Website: apple
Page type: account-selection
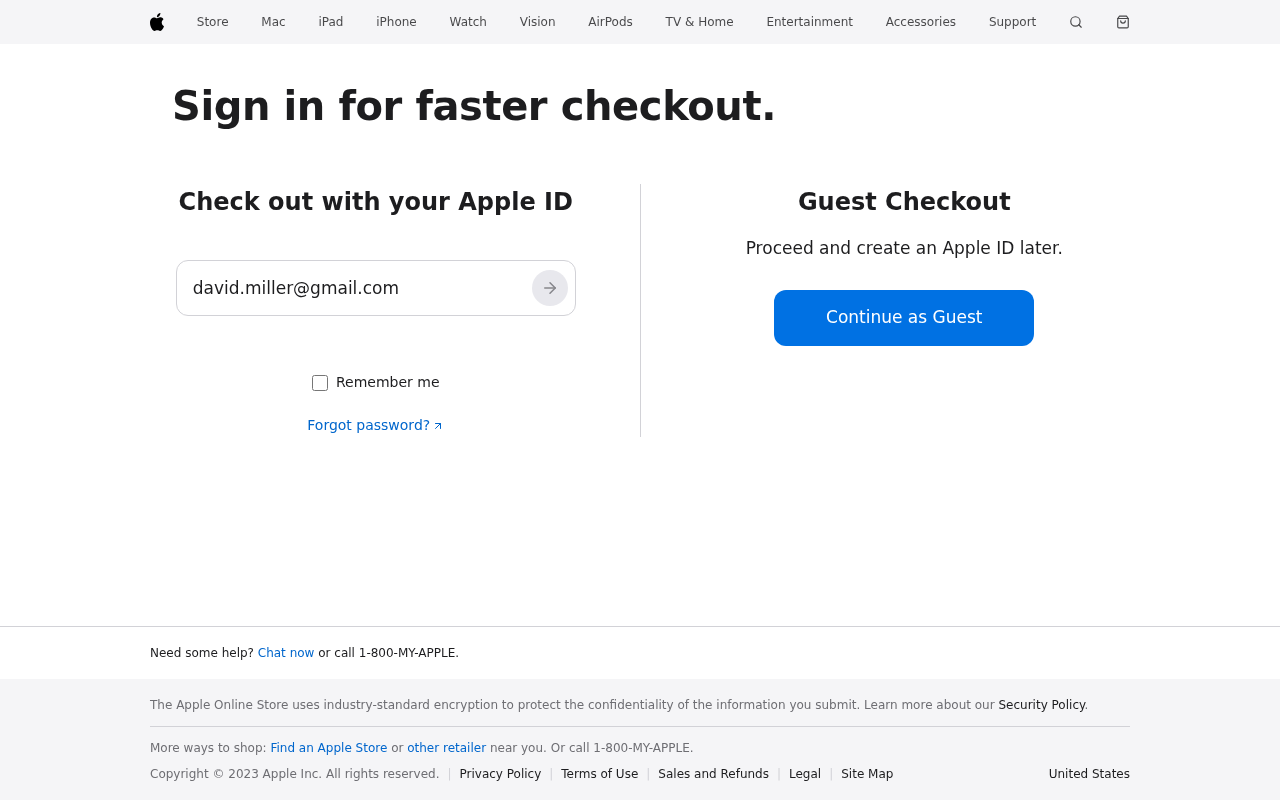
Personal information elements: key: PII_EMAIL
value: david.miller@gmail.com